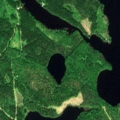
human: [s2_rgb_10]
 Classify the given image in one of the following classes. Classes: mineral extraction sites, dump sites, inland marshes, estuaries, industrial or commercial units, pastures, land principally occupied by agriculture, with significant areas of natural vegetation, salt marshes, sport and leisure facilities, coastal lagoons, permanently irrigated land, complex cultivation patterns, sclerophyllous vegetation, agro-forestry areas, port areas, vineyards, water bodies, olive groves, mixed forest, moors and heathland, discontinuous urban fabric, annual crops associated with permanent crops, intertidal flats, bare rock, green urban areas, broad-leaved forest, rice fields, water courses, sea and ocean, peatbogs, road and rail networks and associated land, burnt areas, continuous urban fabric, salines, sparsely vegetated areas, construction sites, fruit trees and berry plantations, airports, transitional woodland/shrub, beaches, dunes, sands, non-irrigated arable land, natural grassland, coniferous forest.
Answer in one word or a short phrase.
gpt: coniferous forest, mixed forest, water bodies